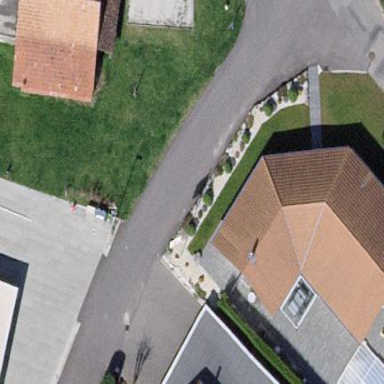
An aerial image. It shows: Detached building.